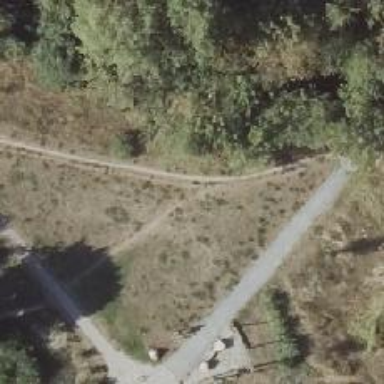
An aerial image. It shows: Ground path.